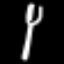
Label: fork